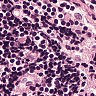
Metastatic tissue present: no